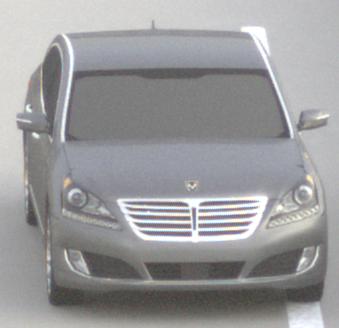
Make: Hyundai
Model: Equus
Detailed model: Gen. 2 VI
Model produced from: 2009
Model produced until: 2016
Doors: 4
Color: gray
Road condition: dry road
Daytime: sunrise or sunset
Contrast: low contrast